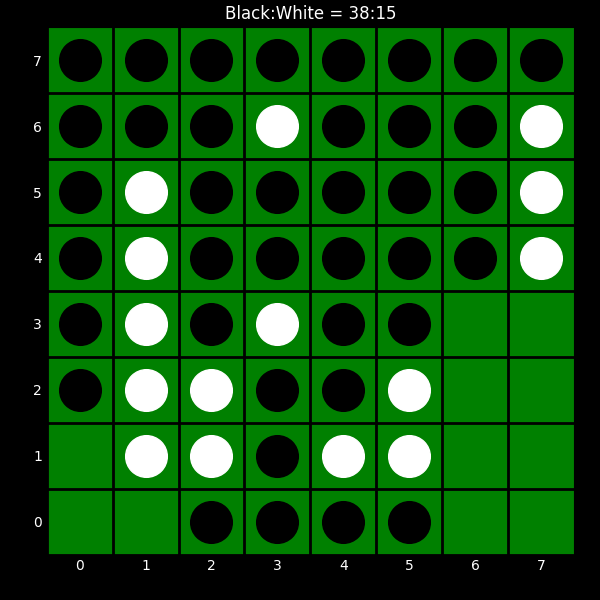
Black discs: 38
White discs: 15